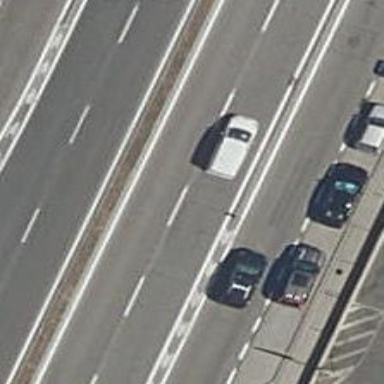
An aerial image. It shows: Kerb serving as barrier.